Question: Porridge everyone, I got a bug in ApexCharts. Who knows what this is wrong? Thanks!
:
'''
// Option Chart
var options = {
series:
[
{
name: 'Operating',
data: [1785, 1661, 1663, 1653, 1882, 1725, 6153, 1153, 6153, 6153, 6153, 1653, 1153, 1663, 1661]
}, {
name: 'Stopping',
data: [4072, 0, 0, 0, 248, 2534, 8533, 0, 0, 0, 0, 0, 0, 0, 0]
}, {
name: 'Error',
data: [0, 0, 0, 0, 0, 0, 0, 0, 0, 0, 0, 0, 0, 0, 0]
},{
name: 'No Sign',
data: [0, 0, 0, 0, 0, 0, 0, 0, 0, 0, 0, 0, 0, 0, 0]
}
],
chart: {
type: 'bar',
height: heightChart,
stacked: true,
stackType: '100%'
},
responsive: [{
breakpoint: 480,
options: {
legend: {
position: 'bottom',
offsetX: -10,
offsetY: 0
}
}
}],
xaxis: {
labels: {
style: {
colors: [],
fontSize: '15px',
fontFamily: 'Helvetica, Arial, sans-serif',
fontWeight: 400,
cssClass: 'apexcharts-xaxis-label',
}
},
},
yaxis: {
labels: {
style: {
colors: [],
fontSize: '15px',
fontFamily: 'Helvetica, Arial, sans-serif',
fontWeight: 400,
cssClass: 'apexcharts-xaxis-label',
}
},
},
};
var chart = new ApexCharts(document.querySelector("#chart"), options);
chart.render();
'''
:

I tried to find out about this error, mostly due to data errors. But my data is right. When we replace 0 to 1 this error disappears.
And after creating the plot option, the graph generated an error:
'''
plotOptions: {
bar: {
columnWidth: '60%',
colors: {
ranges: [{
from: 0,
to: 0,
color: ['#0000']
}],
backgroundBarColors: [],
backgroundBarOpacity: 1,
backgroundBarRadius: 0,
},
}
},
'''
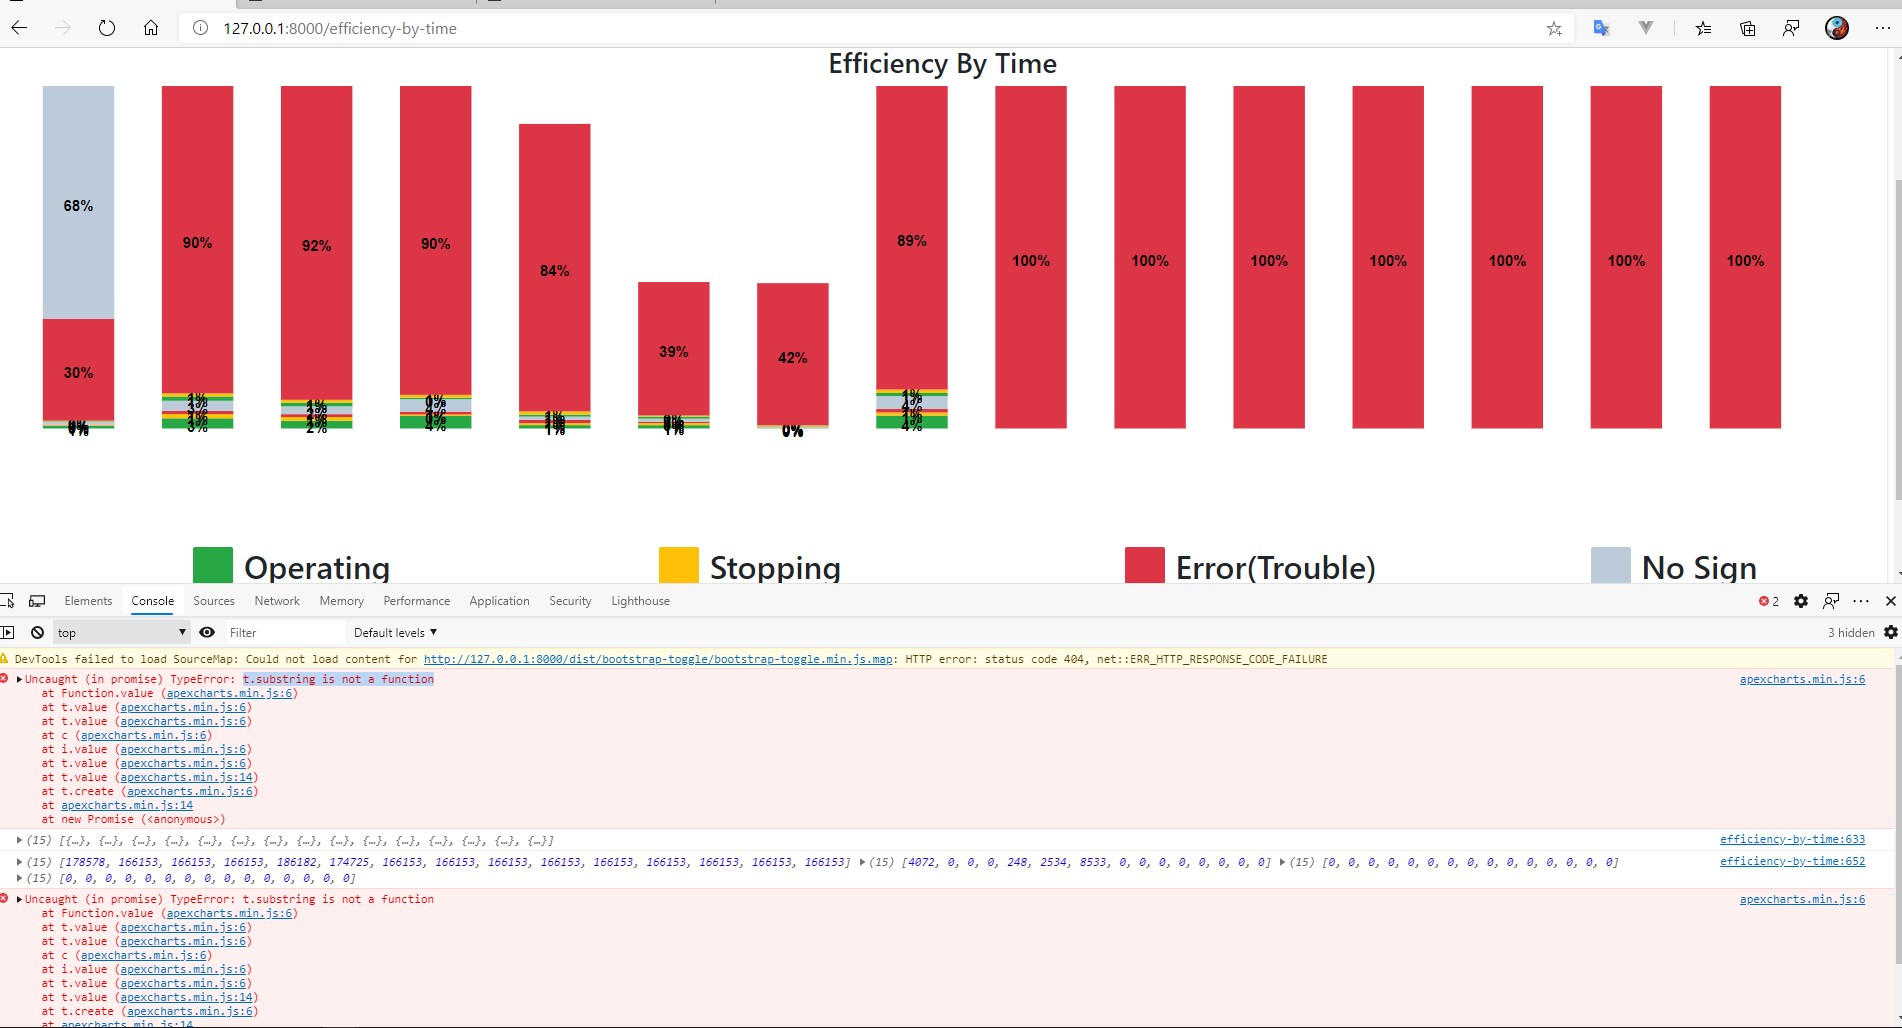
Answer: Your code runs fine (produces the result as shown below) and generates no errors on my side.
Can you check which version of ApexCharts are you using?
<URL>